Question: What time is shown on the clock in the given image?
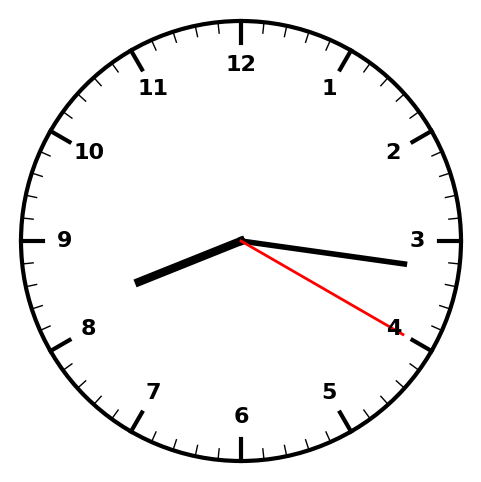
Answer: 08:16:20